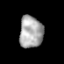
Tissue: prostate
Cell type: T cells
Senescence score: 0.3151
Nuclear area (px): 725
Mean DAPI intensity: 170.131